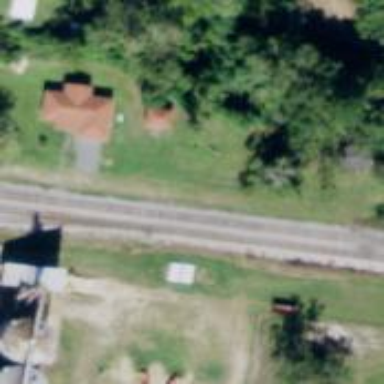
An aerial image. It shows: Railway spur junction.